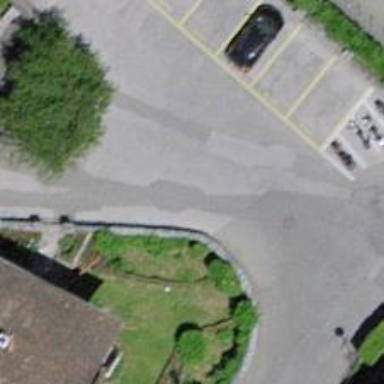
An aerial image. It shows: Asphalt road designated as living street.